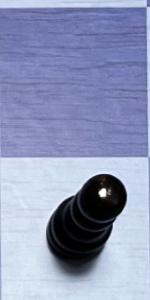
Label: Pawn_Black